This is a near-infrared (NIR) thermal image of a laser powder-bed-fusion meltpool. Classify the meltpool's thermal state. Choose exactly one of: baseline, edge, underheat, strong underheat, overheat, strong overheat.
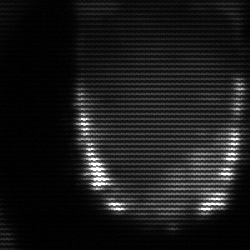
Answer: baseline